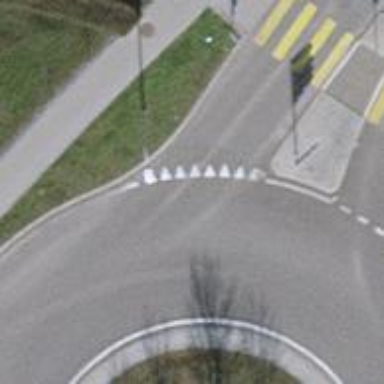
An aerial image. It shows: Road with "give way" sign.